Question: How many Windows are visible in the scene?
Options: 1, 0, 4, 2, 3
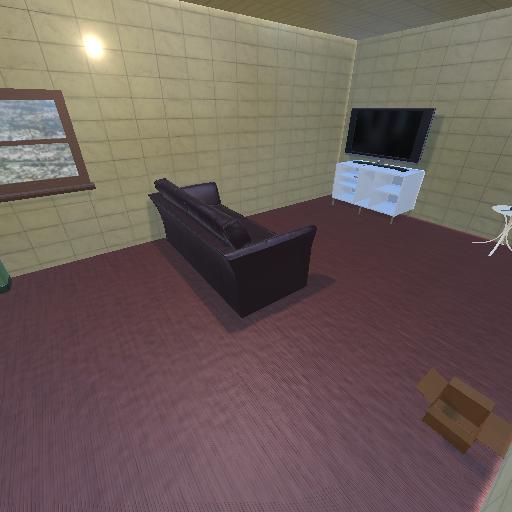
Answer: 1